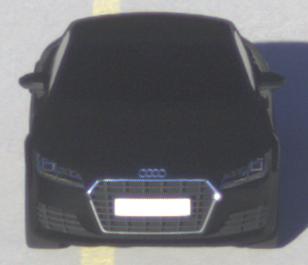
Make: Audi
Model: TT Coupé 1.8 TFSI
Detailed model: TT (8S) Coupé
Model produced from: 2015/08
Model produced until: 2018/06
Doors: 3
Color: black
Road condition: dry road
Daytime: sunrise or sunset
Contrast: high contrast